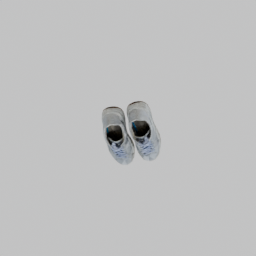
Label: people